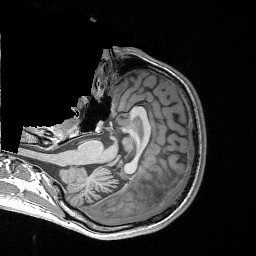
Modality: T1w
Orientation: axial